Field crop: tomato
Growth stage: 1
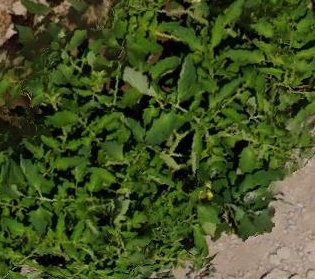
Species: tomato